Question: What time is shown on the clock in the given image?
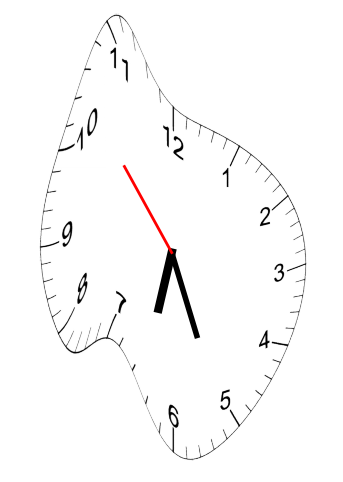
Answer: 06:25:53